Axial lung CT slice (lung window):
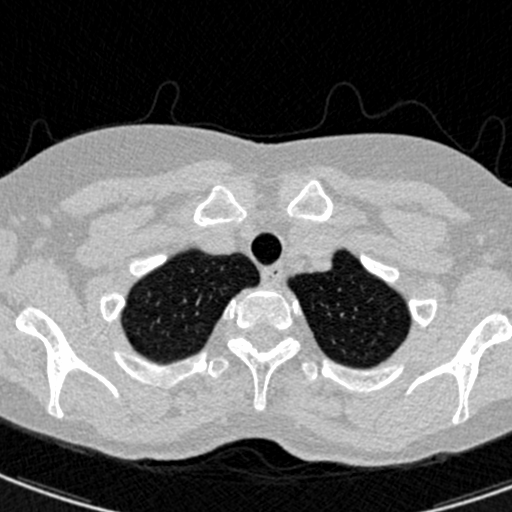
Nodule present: no